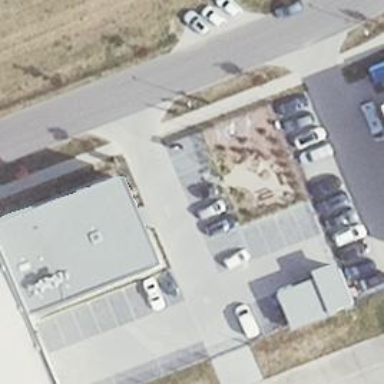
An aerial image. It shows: Flight school located within educational institution office.